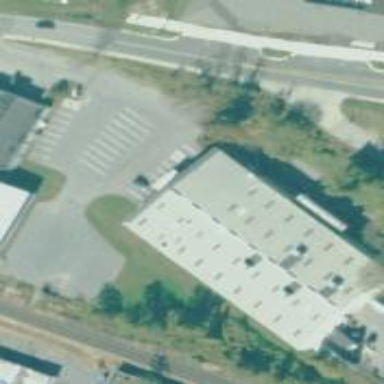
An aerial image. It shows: Warehouse.